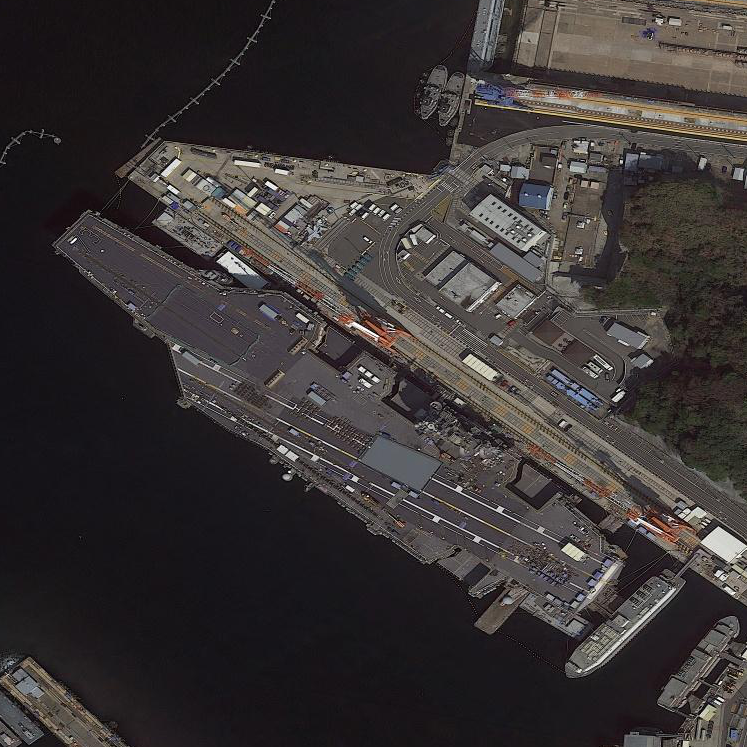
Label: aircraft_carrier